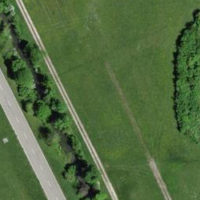
EUNIS habitat code: 57
Species observed at this site:
Primula veris